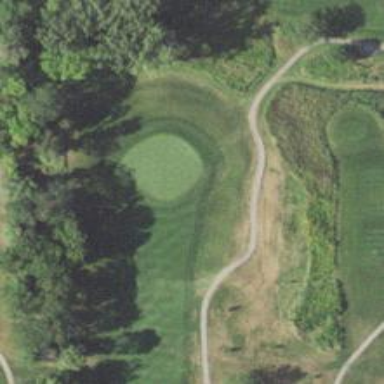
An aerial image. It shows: Golf hole.